Question: I'm using the CoreGraphcis to create a text texture. Unfortunately the text renders like this (Text color is same as background to demonstrate the strange border).

I've tried playing with stroke colors and borders to I think it is do to OpenGLES 2.0 and not CoreGraphics.
'''
// Create default framebuffer object. The backing will be allocated for the current layer in -resizeFromLayer
glGenFramebuffers(1, &defaultFramebuffer);
glGenRenderbuffers(1, &colorRenderbuffer);
glBindFramebuffer(GL_FRAMEBUFFER, defaultFramebuffer);
glBindRenderbuffer(GL_RENDERBUFFER, colorRenderbuffer);
glFramebufferRenderbuffer(GL_FRAMEBUFFER, GL_COLOR_ATTACHMENT0, GL_RENDERBUFFER, colorRenderbuffer);
glActiveTexture(GL_TEXTURE0);
glUniform1i(uniforms[UNIFORM_SAMPLER], 0);
// Set up the texture state.
glTexParameteri(GL_TEXTURE_2D, GL_TEXTURE_MIN_FILTER, GL_LINEAR);
glTexParameteri(GL_TEXTURE_2D, GL_TEXTURE_MAG_FILTER, GL_LINEAR);
glTexParameteri(GL_TEXTURE_2D, GL_TEXTURE_WRAP_S, GL_CLAMP_TO_EDGE);
glTexParameteri(GL_TEXTURE_2D, GL_TEXTURE_WRAP_T, GL_CLAMP_TO_EDGE);
glPixelStorei(GL_UNPACK_ALIGNMENT, 1);
texture = [[FW2Texture alloc] initWithString:@"Text"];
glTexImage2D(GL_TEXTURE_2D, 0, GL_RGBA, texture.width, texture.height, 0, GL_RGBA, GL_UNSIGNED_BYTE, texture.imageData);
'''
And the core graphics bit:
'''
-(id)initWithString:(NSString*)str {
if((self = [super init])) {
UIFont *font = [UIFont systemFontOfSize:17];
CGSize size = [str sizeWithFont:font];
NSInteger i;
width = size.width;
if((width != 1) && (((int)width) & (((int)width) - 1))) {
i = 1;
while(i < width)
i *= 2;
width = i;
}
height = size.height;
if((height != 1) && (((int)height) & (((int)height) - 1))) {
i = 1;
while(i < height)
i *= 2;
height = i;
}
NSInteger BitsPerComponent = 8;
int bpp = BitsPerComponent / 2;
int byteCount = width * height * bpp;
uint8_t *data = (uint8_t*) calloc(byteCount, 1);
CGColorSpaceRef colorSpace = CGColorSpaceCreateDeviceRGB();
CGBitmapInfo bitmapInfo = kCGImageAlphaPremultipliedLast | kCGBitmapByteOrder32Big;
CGContextRef context = CGBitmapContextCreate(data,
width,
height,
BitsPerComponent,
bpp * width,
colorSpace,
bitmapInfo);
CGColorSpaceRelease(colorSpace);
CGContextSetGrayFillColor(context, 0.5f, 1.0f);
CGContextTranslateCTM(context, 0.0f, height);
CGContextScaleCTM(context, 1.0f, -1.0f);
UIGraphicsPushContext(context);
[str drawInRect:CGRectMake(0,
0,
size.width,
size.height)
withFont:font
lineBreakMode:UILineBreakModeWordWrap
alignment:UITextAlignmentCenter];
UIGraphicsPopContext();
CGContextRelease(context);
imageData = (uint8_t*)[[NSData dataWithBytesNoCopy:data length:byteCount freeWhenDone:YES] bytes];
}
return self;
'''
}
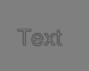
Answer: What's your 'glBlendFunc'? You're taking premultiplied alpha from CoreGraphics, so e.g. instead of a border pixel being (r, g, b, 0.5) it'll be (0.5*r, 0.5*g, 0.5*b, 0.5). That means you should composite with blending enabled, using 'glBlendFunc(GL_ONE, GL_ONE_MINUS_SRC_ALPHA)' so that you get srcColour + (1 - alpha of srcColour)*dstColour.